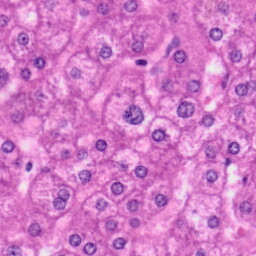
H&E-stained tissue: Liver